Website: apple
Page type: billing-address
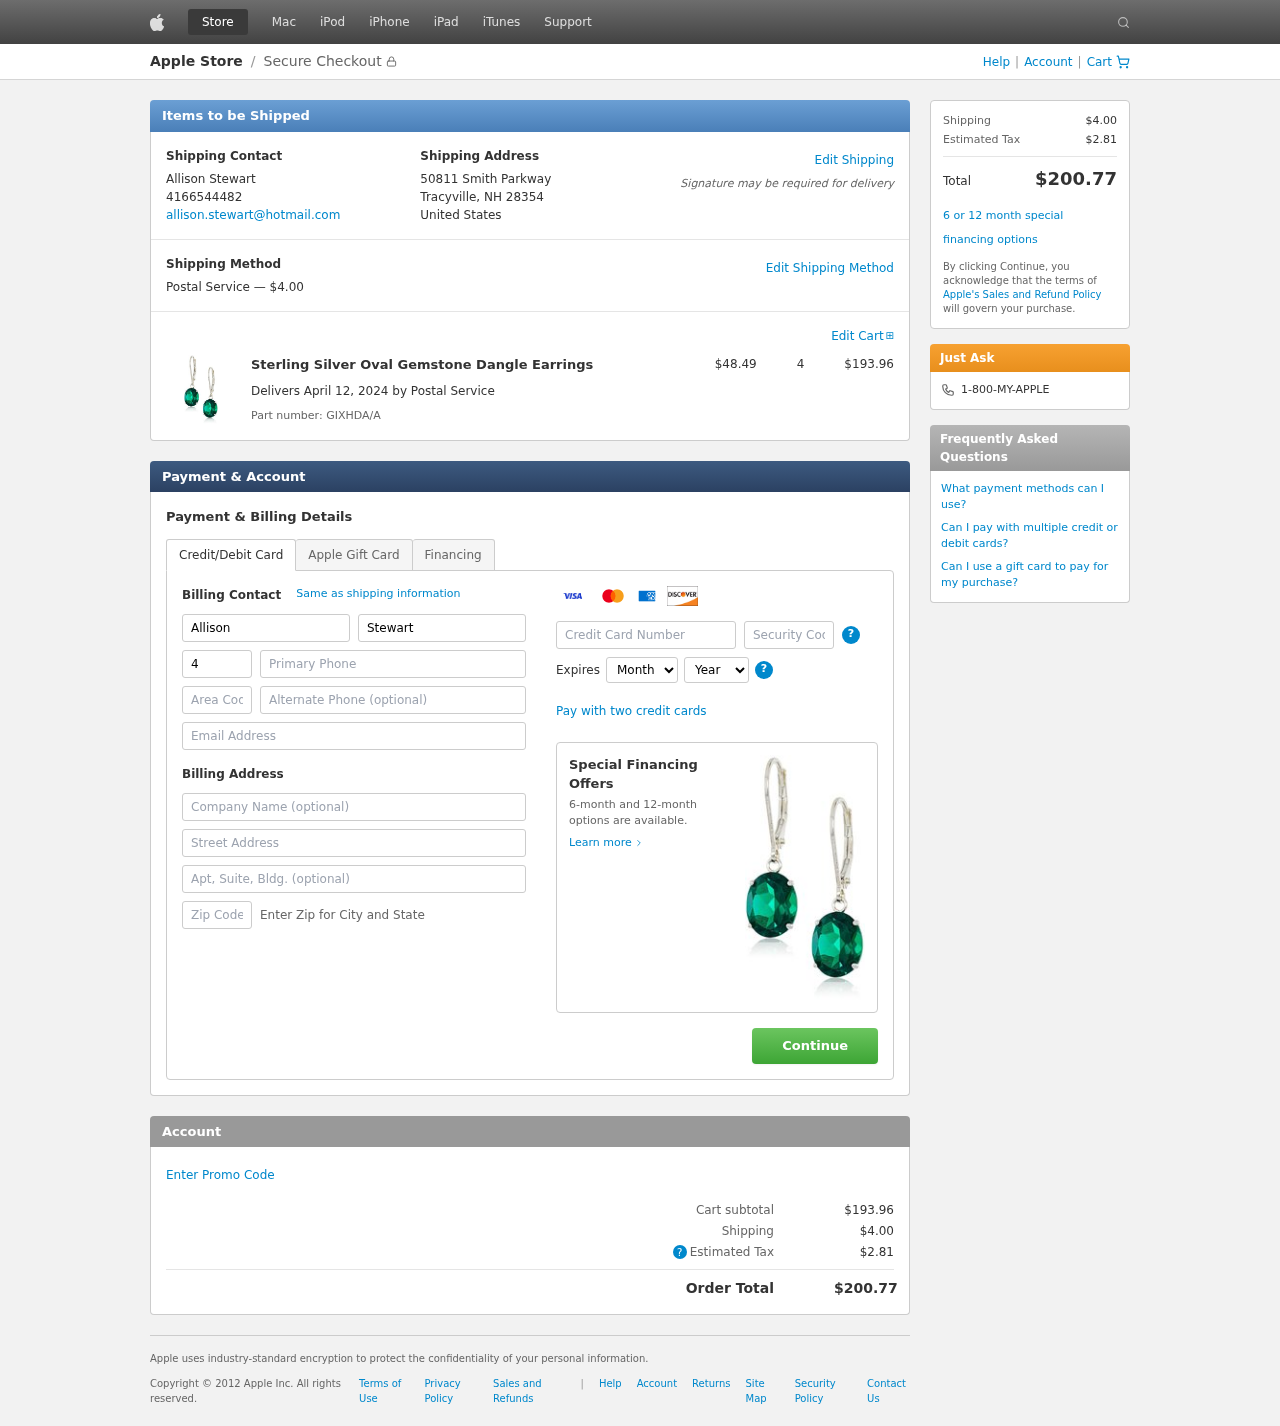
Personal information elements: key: PII_CARD_CVV
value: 162
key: PII_CARD_EXPIRY_MONTH
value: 10
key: PII_CARD_EXPIRY_YEAR
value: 29
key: PII_CARD_NUMBER
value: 4775 5045 9172 5243
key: PII_CITY_STATE_ZIP
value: Tracyville, NH 28354
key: PII_COUNTRY
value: United States
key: PII_EMAIL
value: allison.stewart@hotmail.com
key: PII_FIRSTNAME
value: Allison
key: PII_FULLNAME
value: Allison Stewart
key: PII_LASTNAME
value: Stewart
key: PII_PHONE
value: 4166544482
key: PII_PHONE_ALT
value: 3975806844
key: PII_PHONE_ALT_AREA
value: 397
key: PII_PHONE_AREA
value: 416
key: PII_STREET
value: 50811 Smith Parkway
Product elements: key: PRODUCT1_NAME
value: Sterling Silver Oval Gemstone Dangle Earrings
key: PRODUCT1_PRICE
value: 48.49
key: PRODUCT1_QUANTITY
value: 4
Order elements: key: ORDER_SHIPPING_COST
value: $4.00
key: ORDER_SUBTOTAL
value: $193.96
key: ORDER_DELIVERY_DATE
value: April 12, 2024
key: ORDER_PART_NUMBER
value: GIXHDA/A
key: ORDER_TAX
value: $2.81
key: ORDER_TOTAL
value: $200.77